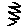
Label: zigzag